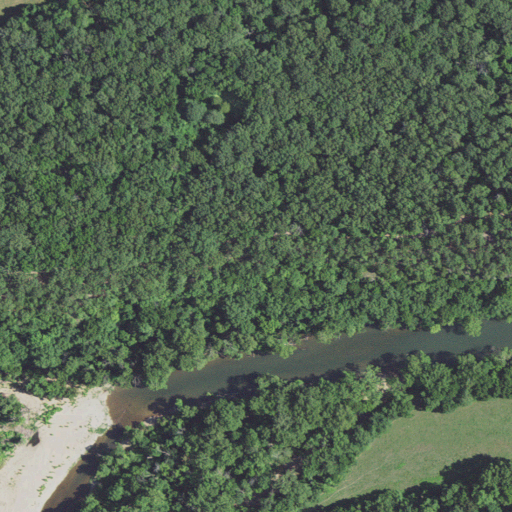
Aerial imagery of cliff(s) in Missouri named Freeman Bluff containing deciduous forest, open development, woody wetlands, open water, pasture, barren land, and grassland